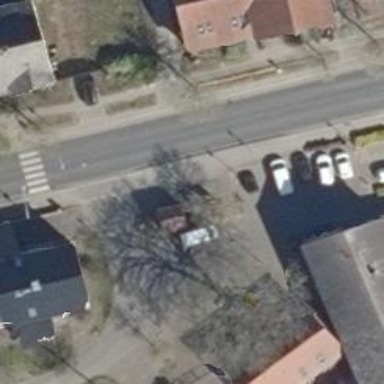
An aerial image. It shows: Public transport stop position.